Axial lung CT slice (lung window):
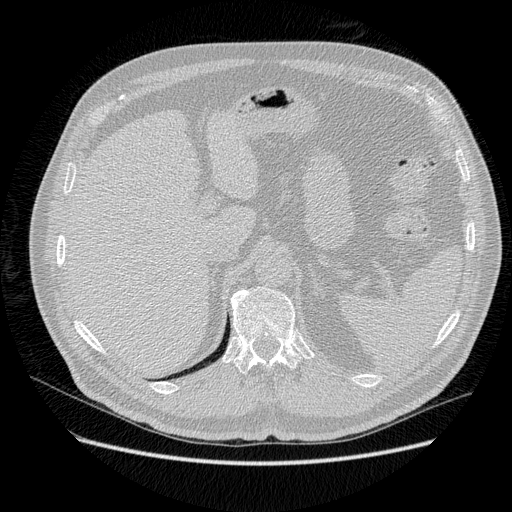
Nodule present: no